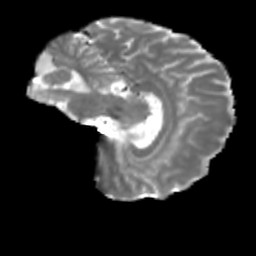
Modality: T2w
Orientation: sagittal
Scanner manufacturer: siemens
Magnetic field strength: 3 T
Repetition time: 4 s
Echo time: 0.0594 s